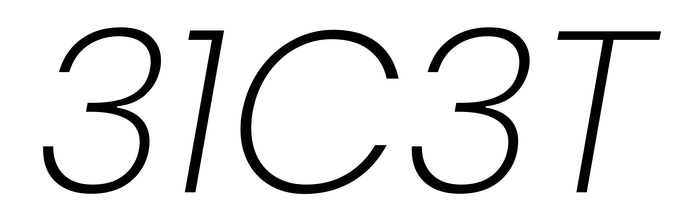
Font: Poppins-ExtraLightItalic